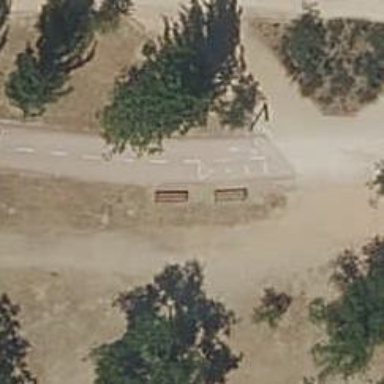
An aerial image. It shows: Compacted footway.